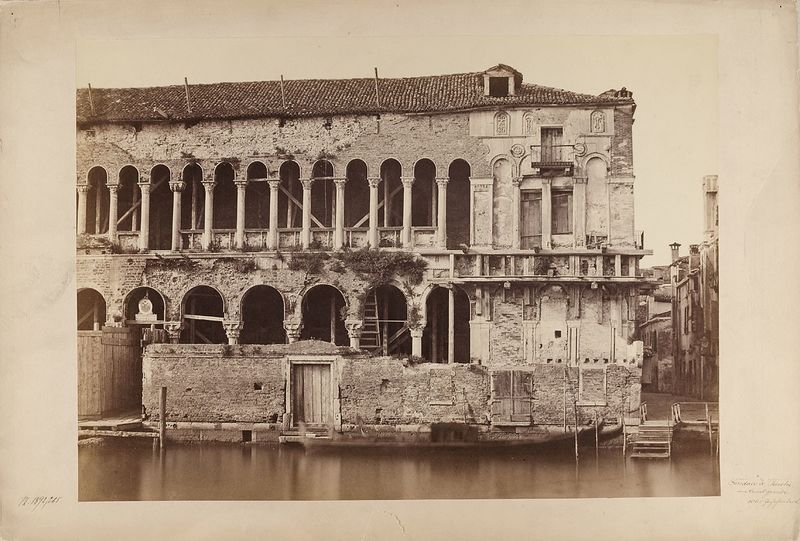
Titel: Fondaco dei Turchi
Künstler: Carlo Ponti
Standort: Hamburg
Institution: Museum für Kunst und Gewerbe Hamburg
Schlagwörter: stadt, kanal, fassade, ort, dorf, foto, fotografie, photographie, stadtansicht, photo, karton, canal, architekturfotografie, grande, albumin, lichtbild, reisefotografie, historische, fondaco, turchi, architekturphotographie, bildwerke, angewandte und bildende kunst, hessische systematik, schwarzweißpositivverfahren, silbersalzverfahren, schwarzweißfotografie, gebäude, örtlichkeit, straße, stätte, reisephotographie, albuminpapier, bautätigkeiten